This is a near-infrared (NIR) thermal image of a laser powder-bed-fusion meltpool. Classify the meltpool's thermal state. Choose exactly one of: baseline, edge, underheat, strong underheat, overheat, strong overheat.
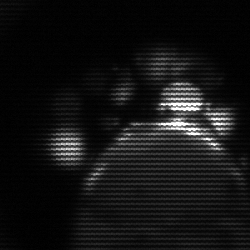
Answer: baseline